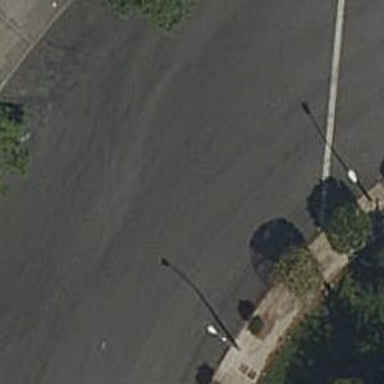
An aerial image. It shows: Secondary road with separate asphalt sidewalk.